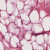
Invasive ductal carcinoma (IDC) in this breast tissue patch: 0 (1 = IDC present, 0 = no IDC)